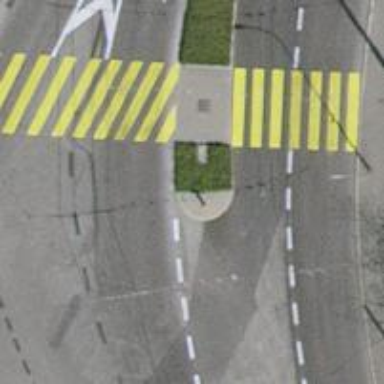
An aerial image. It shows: Secondary road with trolley wires installed.